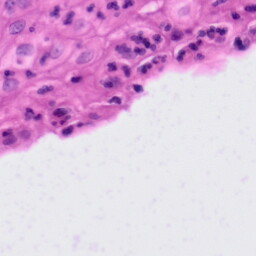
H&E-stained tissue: Tonsil